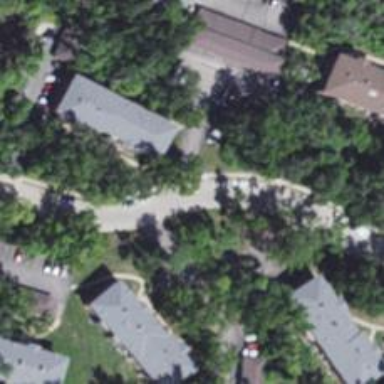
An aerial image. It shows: Residential road.